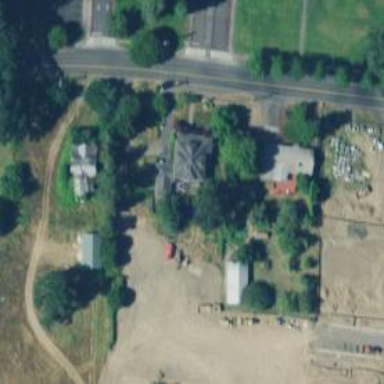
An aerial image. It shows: Driveway for service vehicles.